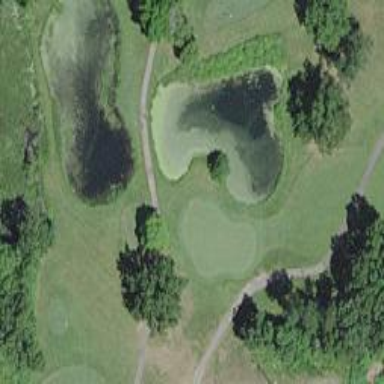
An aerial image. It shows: View of golf hole.